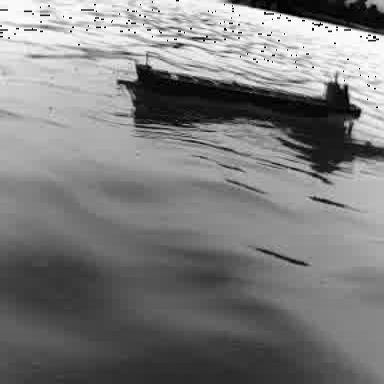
There is a liner in the infrared image.